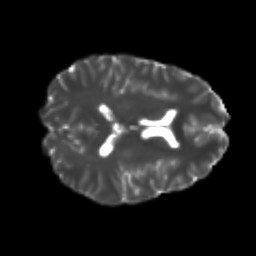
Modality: T2w
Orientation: axial
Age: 19
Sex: male
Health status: healthy
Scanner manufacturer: philips
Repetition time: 7.386 s
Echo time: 0.08599 s